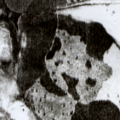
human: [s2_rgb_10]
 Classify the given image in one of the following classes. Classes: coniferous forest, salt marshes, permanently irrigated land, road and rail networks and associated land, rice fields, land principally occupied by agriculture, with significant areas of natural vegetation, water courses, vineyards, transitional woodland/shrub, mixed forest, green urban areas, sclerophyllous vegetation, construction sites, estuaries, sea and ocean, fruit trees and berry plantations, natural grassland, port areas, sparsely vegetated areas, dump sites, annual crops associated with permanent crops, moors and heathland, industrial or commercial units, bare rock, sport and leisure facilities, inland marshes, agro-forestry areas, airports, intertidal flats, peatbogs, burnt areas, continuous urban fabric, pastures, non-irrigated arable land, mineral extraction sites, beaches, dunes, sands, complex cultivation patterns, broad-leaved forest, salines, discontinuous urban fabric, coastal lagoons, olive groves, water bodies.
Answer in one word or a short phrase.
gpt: coniferous forest, transitional woodland/shrub, peatbogs